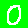
Digit: 0